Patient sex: M
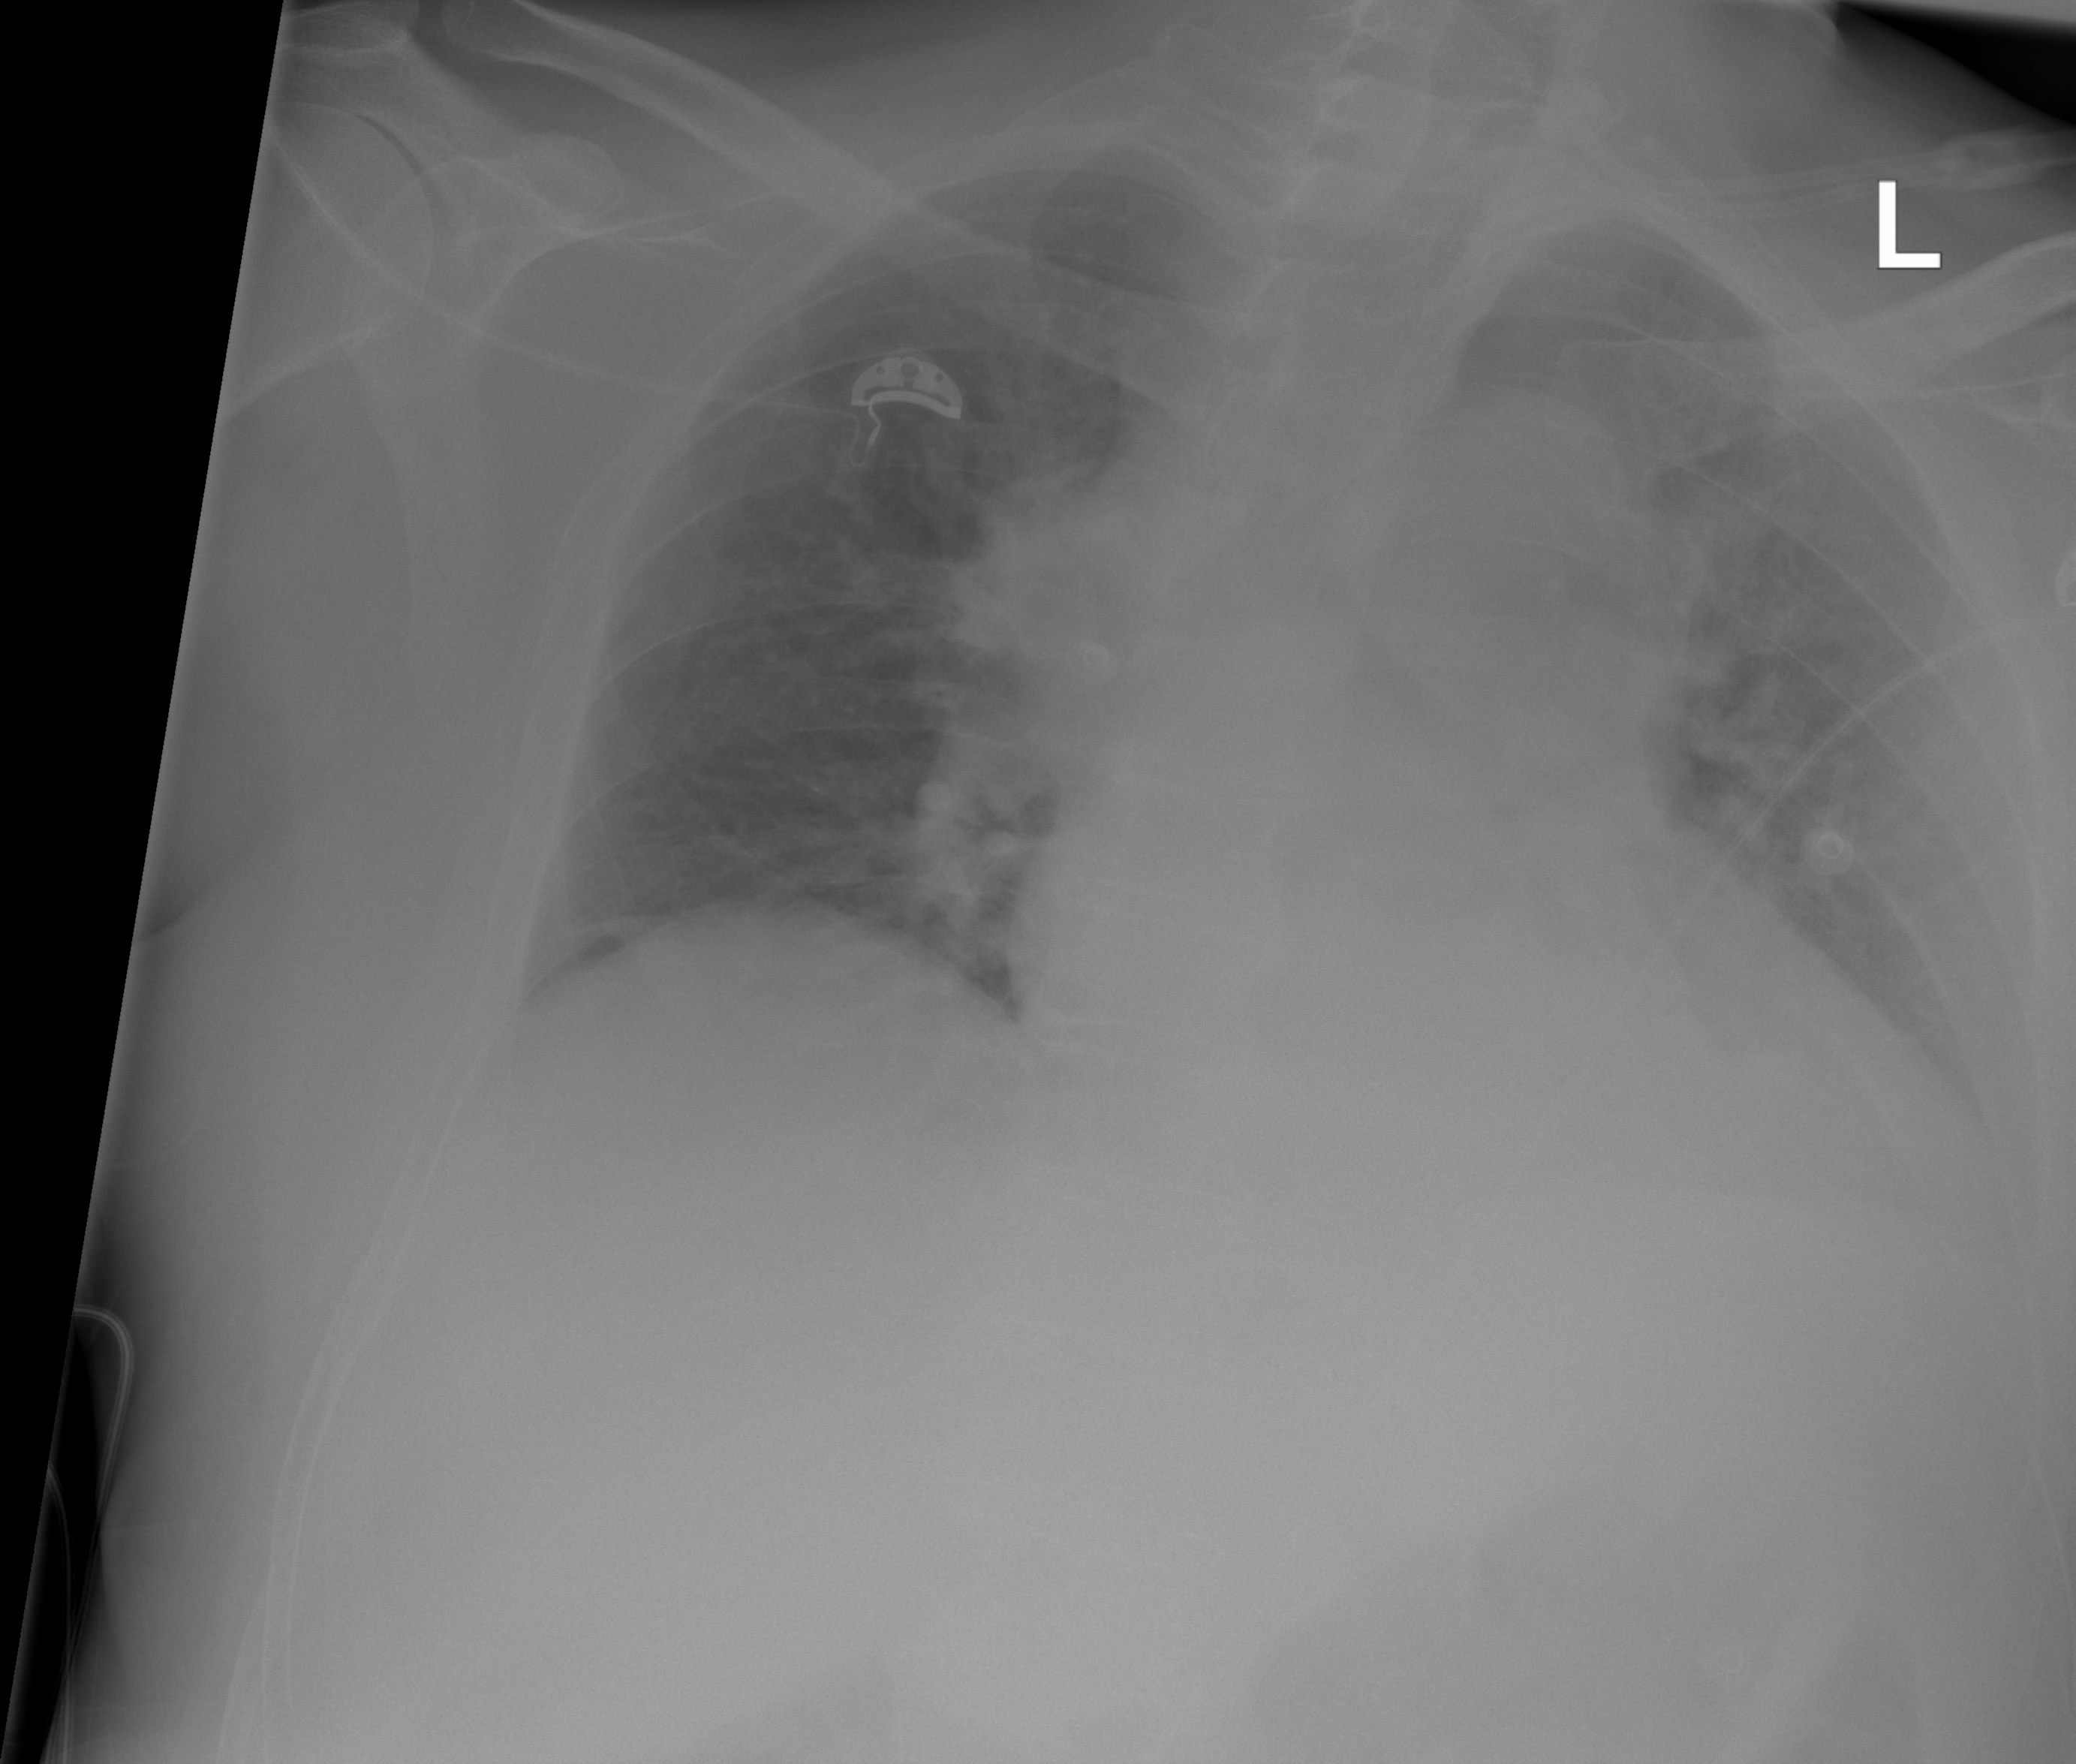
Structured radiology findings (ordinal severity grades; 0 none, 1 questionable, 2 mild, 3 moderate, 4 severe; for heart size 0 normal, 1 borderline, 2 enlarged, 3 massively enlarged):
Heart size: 2
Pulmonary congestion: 2
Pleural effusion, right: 0
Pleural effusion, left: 0
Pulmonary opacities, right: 0
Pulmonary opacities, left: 0
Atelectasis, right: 2
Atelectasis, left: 0